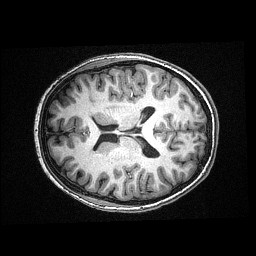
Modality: T1w
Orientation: axial
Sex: female
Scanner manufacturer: siemens
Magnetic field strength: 3 T
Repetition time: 2.3 s
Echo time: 0.00336 s